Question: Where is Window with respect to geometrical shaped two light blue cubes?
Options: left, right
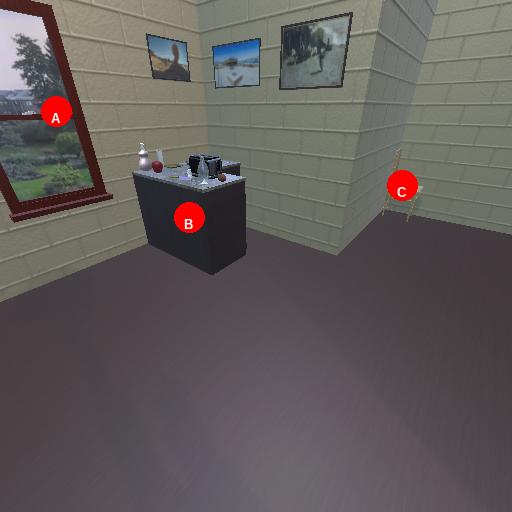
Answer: left